Brain MRI, t1w sequence, axial 2D slice.
Patient: age 34, sex F, weight 95 kg, height 1.95 m
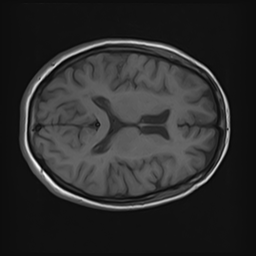